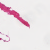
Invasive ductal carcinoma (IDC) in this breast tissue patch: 0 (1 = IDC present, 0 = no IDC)